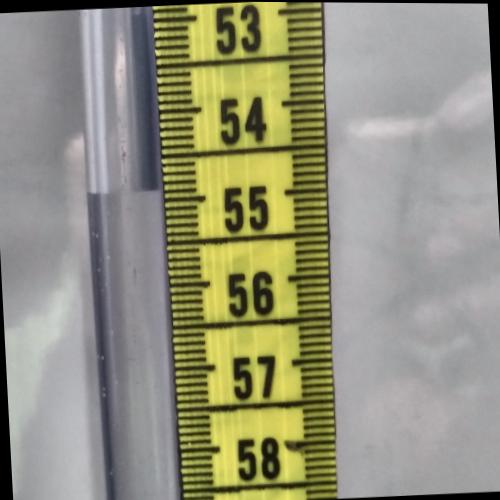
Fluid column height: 54.9 cm